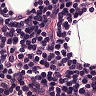
Metastatic tissue present: no